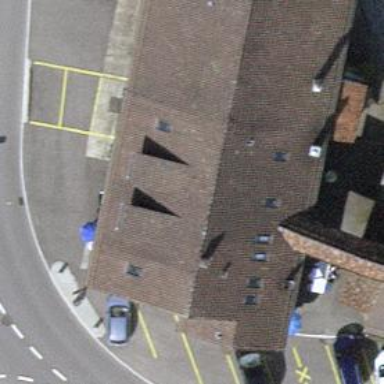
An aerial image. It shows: Restaurant.